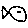
Label: fish